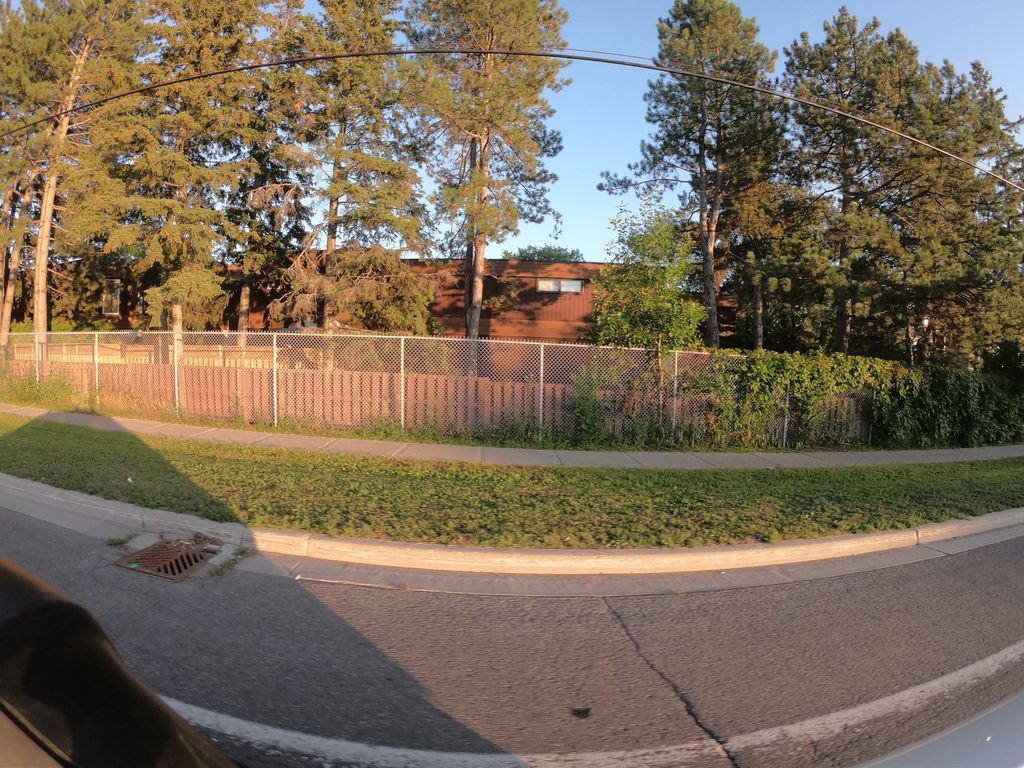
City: ottawa-gatineau